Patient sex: M
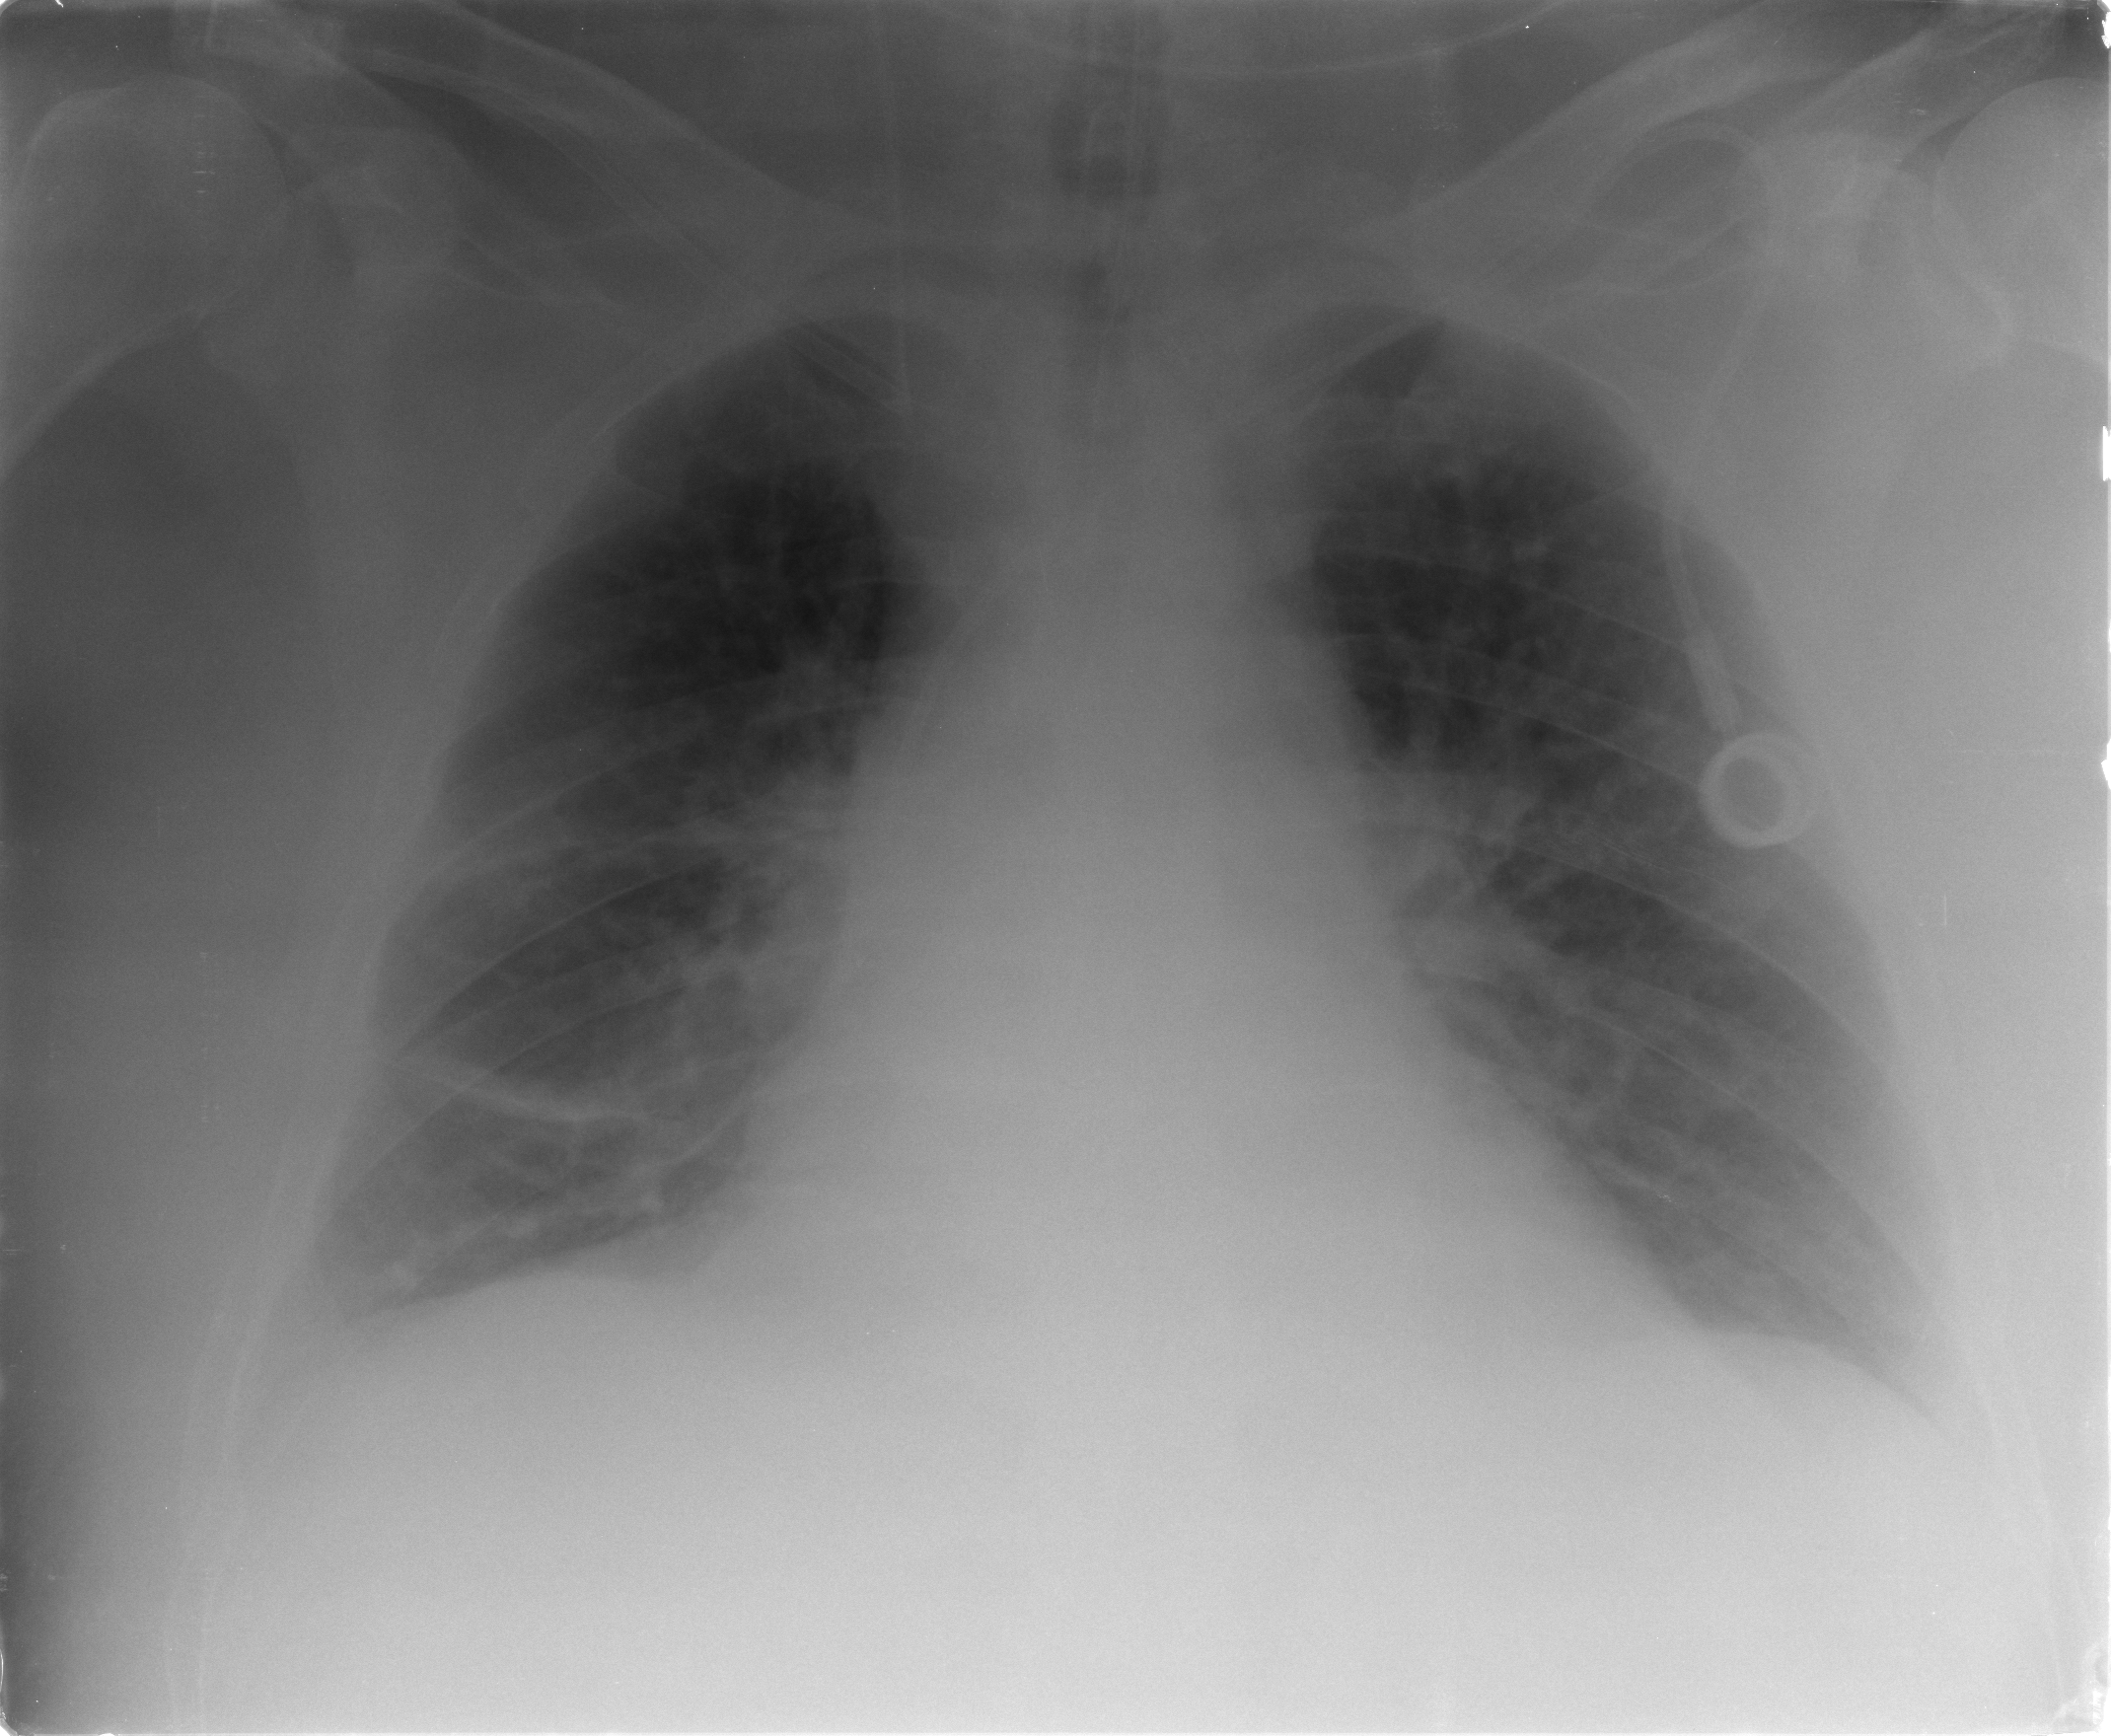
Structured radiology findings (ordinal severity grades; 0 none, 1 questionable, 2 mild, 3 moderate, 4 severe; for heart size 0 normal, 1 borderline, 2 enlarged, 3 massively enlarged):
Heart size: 0
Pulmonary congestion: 2
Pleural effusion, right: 0
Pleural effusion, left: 0
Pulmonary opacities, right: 0
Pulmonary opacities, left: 0
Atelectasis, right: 3
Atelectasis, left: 0